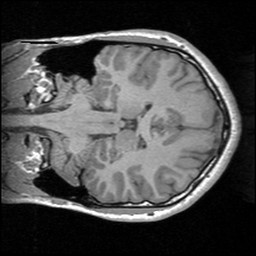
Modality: T1w
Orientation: coronal